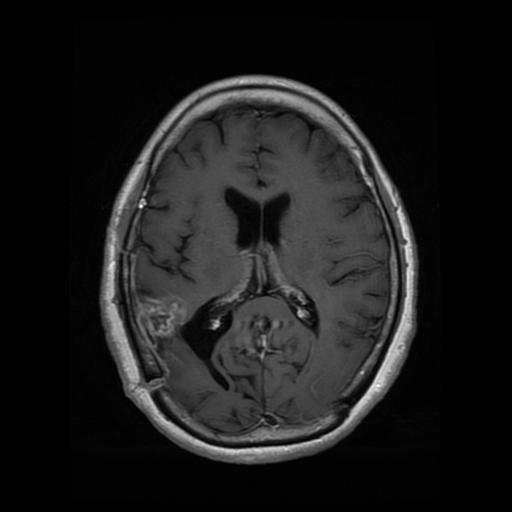
Label: glioma